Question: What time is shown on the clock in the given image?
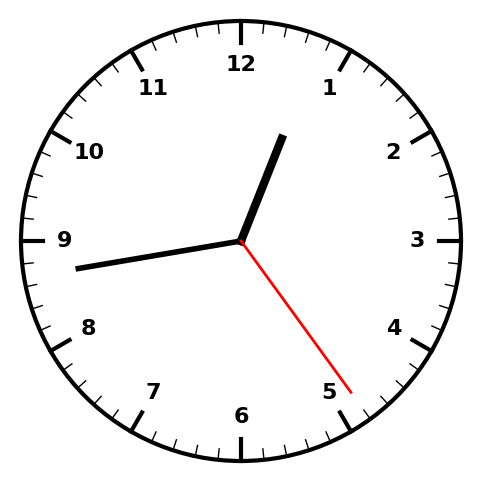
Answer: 12:43:24